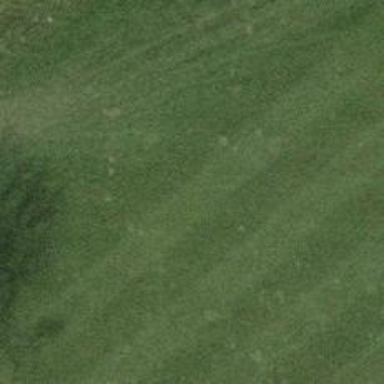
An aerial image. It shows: View of golf hole.